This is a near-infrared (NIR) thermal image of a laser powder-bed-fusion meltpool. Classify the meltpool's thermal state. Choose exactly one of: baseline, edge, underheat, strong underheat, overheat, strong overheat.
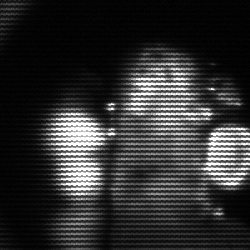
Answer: strong underheat